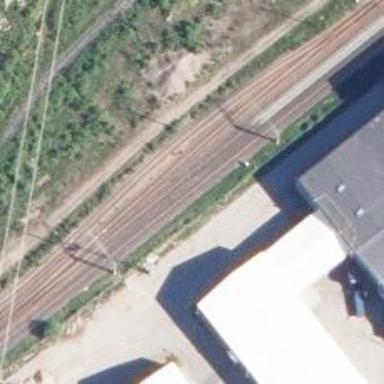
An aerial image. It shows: Railway signal.